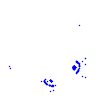
Particle: electron